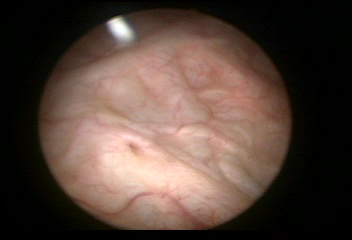
Modality: WLC
Class: Anatomical landmarks
Subclass: UreteralOrifice
Bladder cancer association: No
Annotated structures: Right ureteral orifice